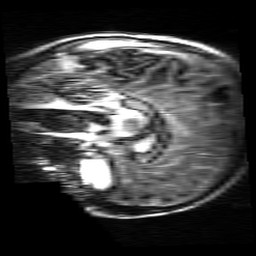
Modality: MP2RAGE
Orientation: sagittal
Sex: male
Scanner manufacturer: siemens
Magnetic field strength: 3 T
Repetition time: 5 s
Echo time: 0.00368 s